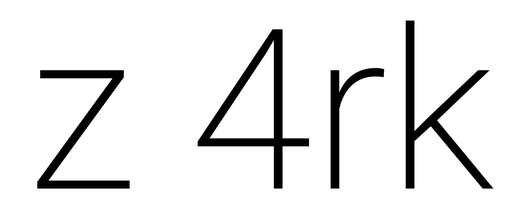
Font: Roboto_ExtraLight